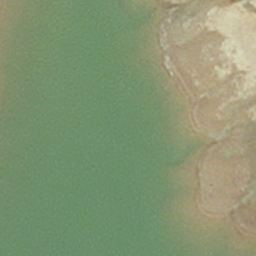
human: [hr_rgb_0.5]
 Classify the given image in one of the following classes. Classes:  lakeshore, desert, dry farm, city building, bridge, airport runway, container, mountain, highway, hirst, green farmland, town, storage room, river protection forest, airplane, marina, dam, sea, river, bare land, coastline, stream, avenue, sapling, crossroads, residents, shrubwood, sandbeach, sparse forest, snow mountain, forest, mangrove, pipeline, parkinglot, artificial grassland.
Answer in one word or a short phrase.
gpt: hirst